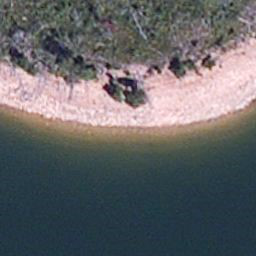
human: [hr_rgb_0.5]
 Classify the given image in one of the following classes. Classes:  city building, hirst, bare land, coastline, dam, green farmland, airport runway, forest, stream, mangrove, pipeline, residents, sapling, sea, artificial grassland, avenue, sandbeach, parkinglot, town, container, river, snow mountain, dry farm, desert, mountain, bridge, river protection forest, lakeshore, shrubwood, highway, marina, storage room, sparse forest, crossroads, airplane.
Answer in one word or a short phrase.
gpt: lakeshore